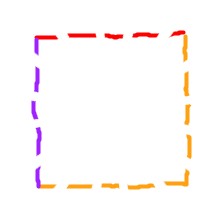
Shape: square